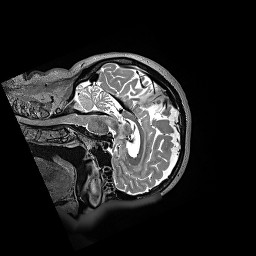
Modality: T2w
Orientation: sagittal
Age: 73
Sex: female